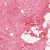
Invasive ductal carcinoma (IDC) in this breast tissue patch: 0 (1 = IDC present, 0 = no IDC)